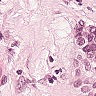
Metastatic tissue present: yes